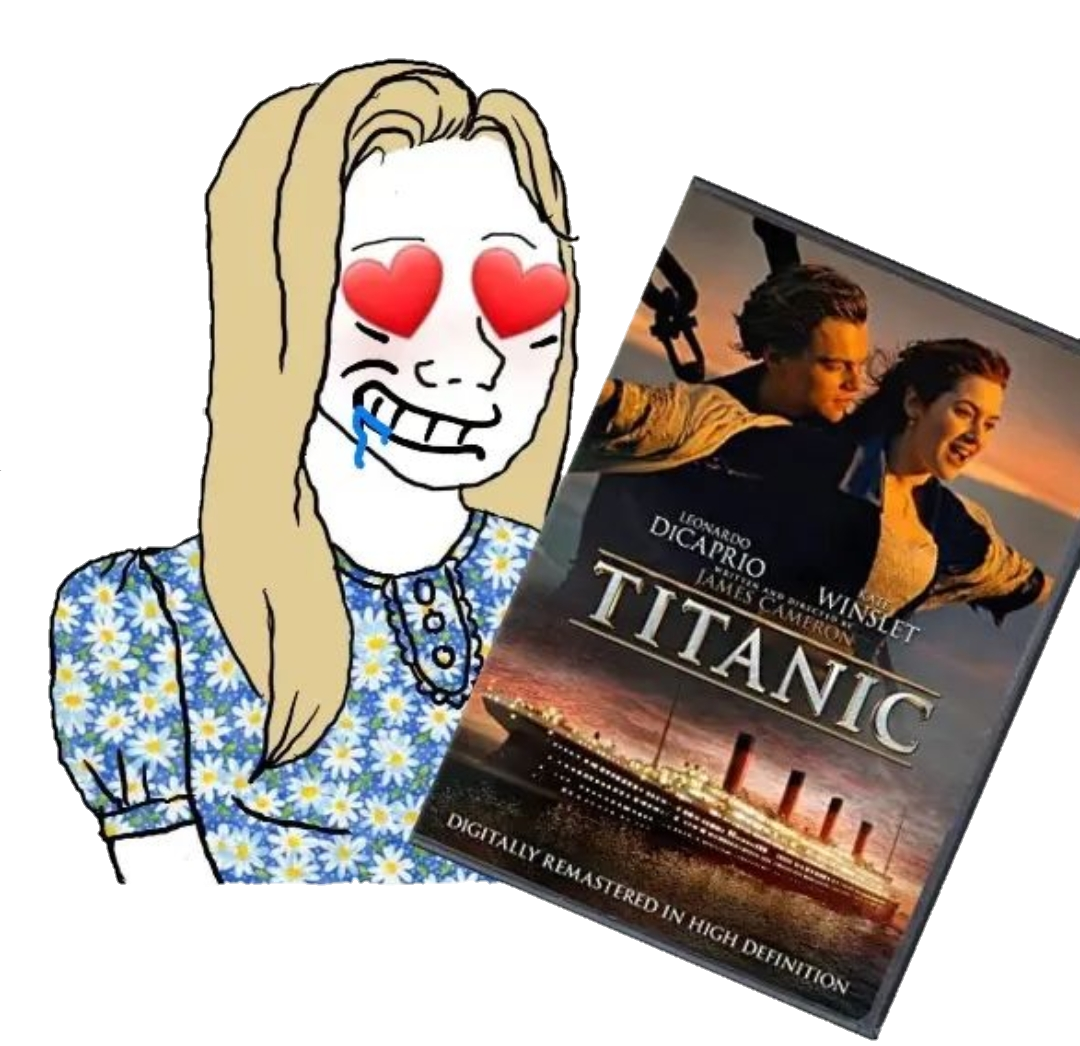
Label: 5_Trad_Wife